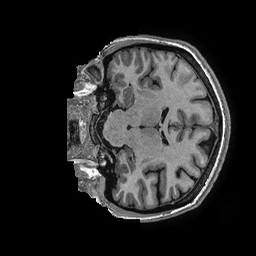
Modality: T1w
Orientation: coronal
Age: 37
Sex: female
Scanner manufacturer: ge
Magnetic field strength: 3 T
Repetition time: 0.006952 s
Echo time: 0.00292 s